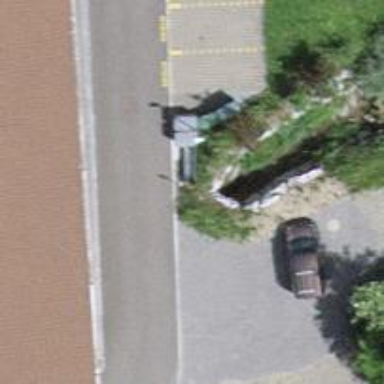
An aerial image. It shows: Black bench.